Question: '''
class Feedback(models.Model):
user_id = models.ForeignKey(User, on_delete=models.CASCADE,
related_name='feedback',)
feedback = models.CharField(max_length=200)
date = models.DateField(auto_now=False, auto_now_add=False)
'''
I used related_name but it didn't work

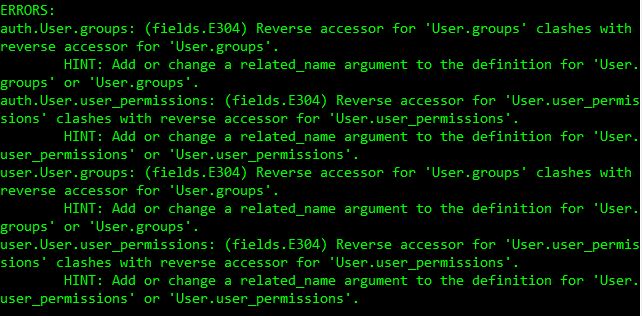
Answer: you need to define your 'AUTH_USER_MODEL' in your settings.py. <URL>
example:
'''
AUTH_USER_MODEL = 'myapp.MyUser'
'''